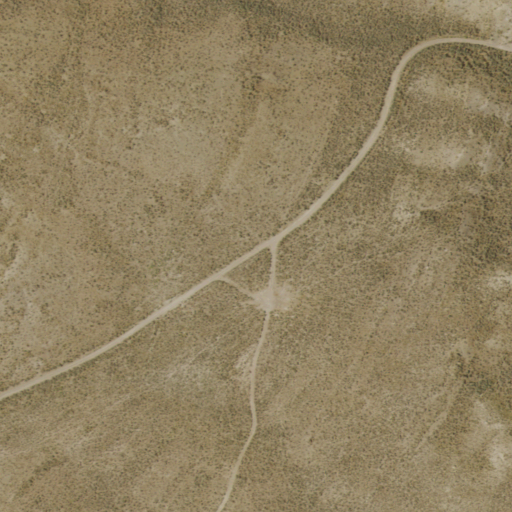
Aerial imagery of gap in Nevada named Coal Mine Pass containing only shrub